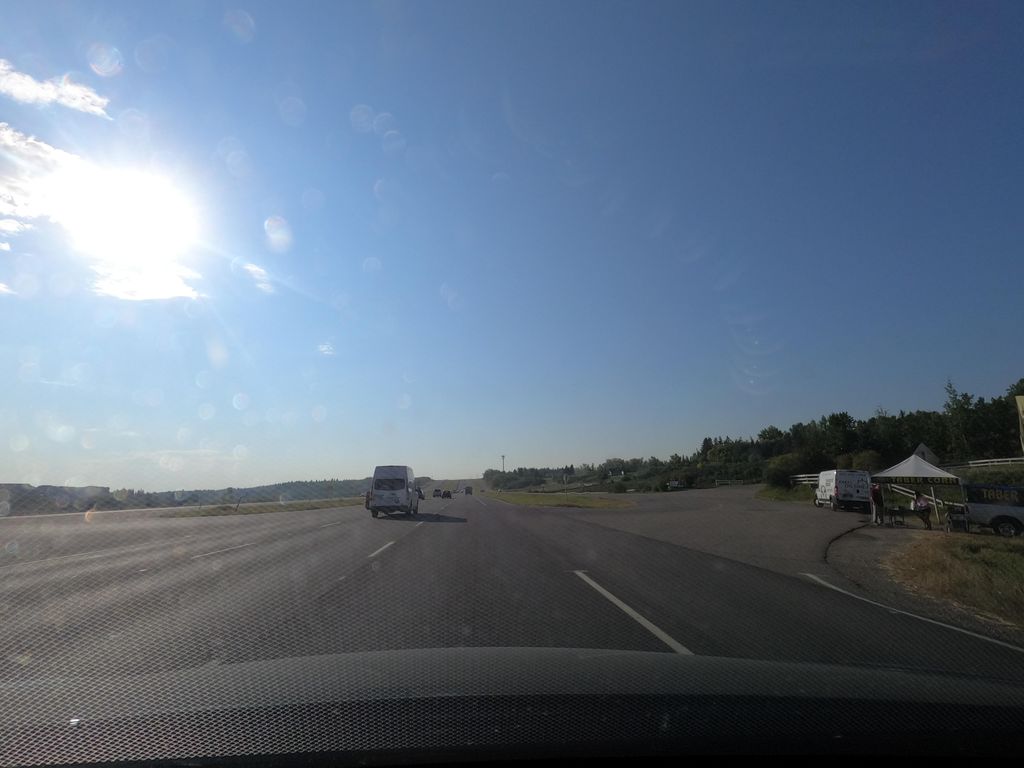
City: calgary